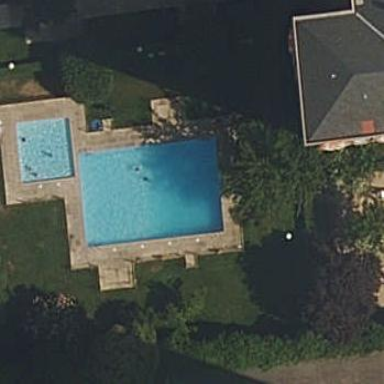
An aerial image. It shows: Swimming pool located in leisure land.